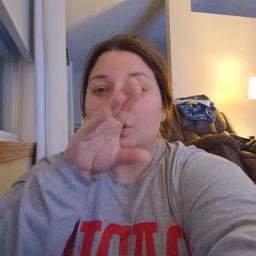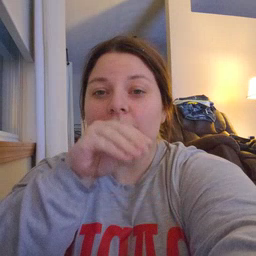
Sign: goose